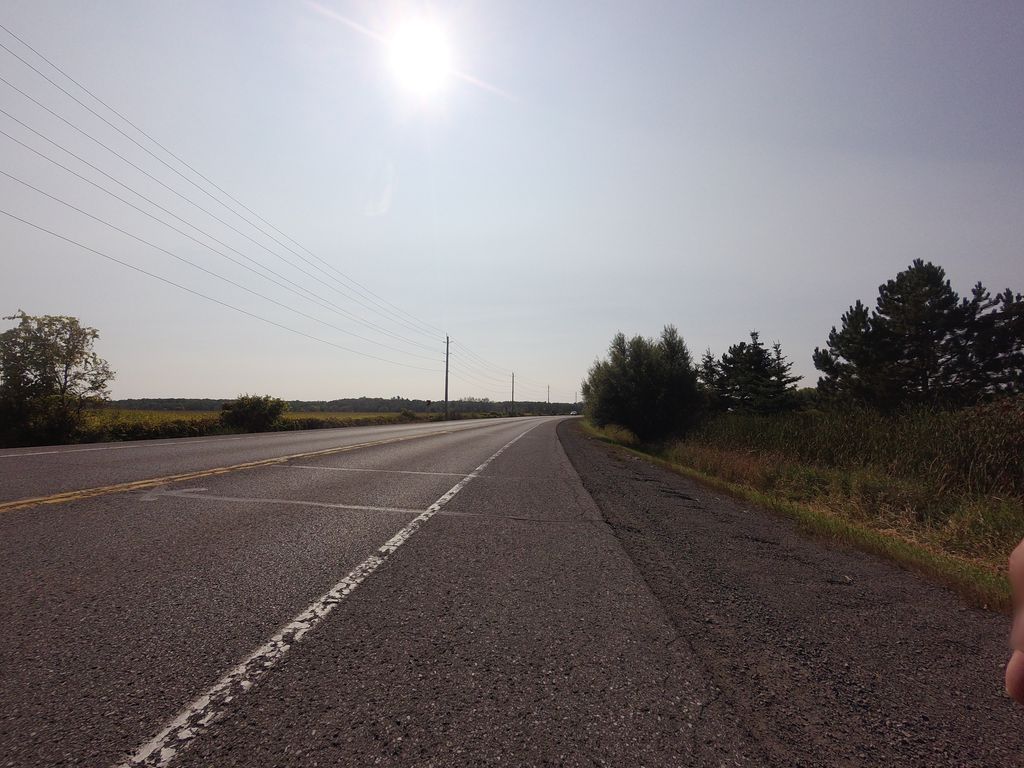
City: ottawa-gatineau